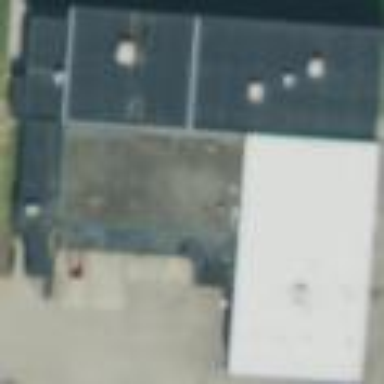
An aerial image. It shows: Commercial building.